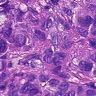
Metastatic tissue present: yes